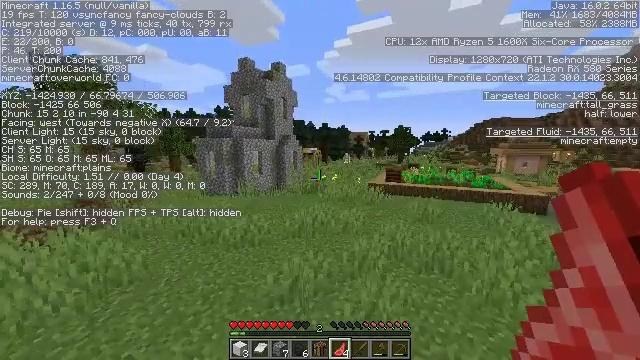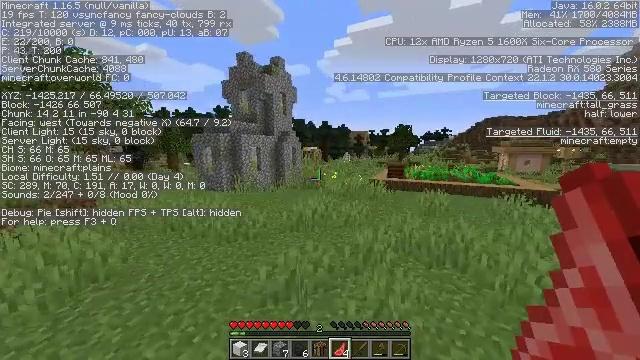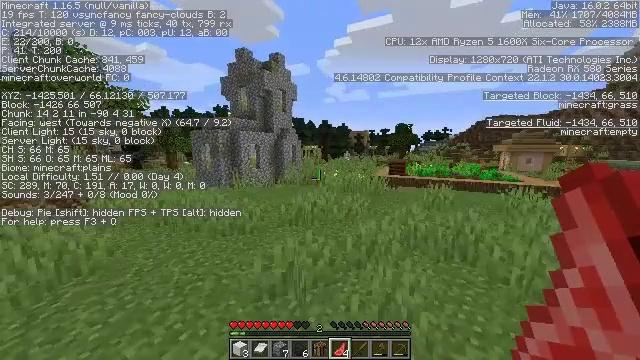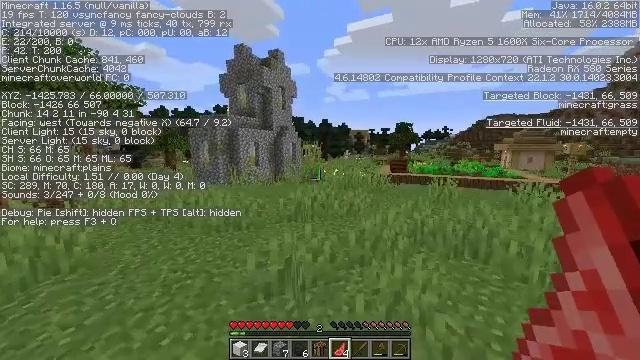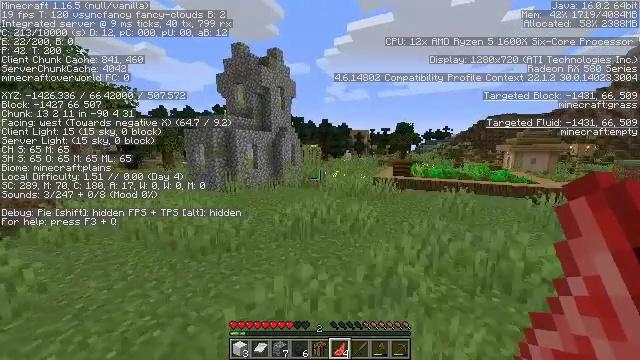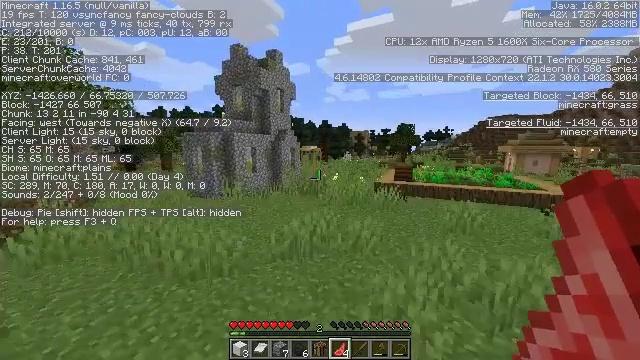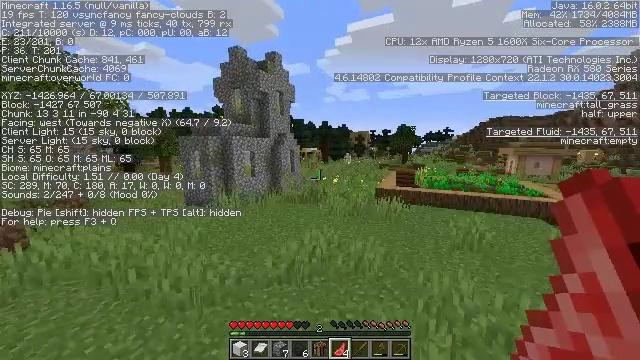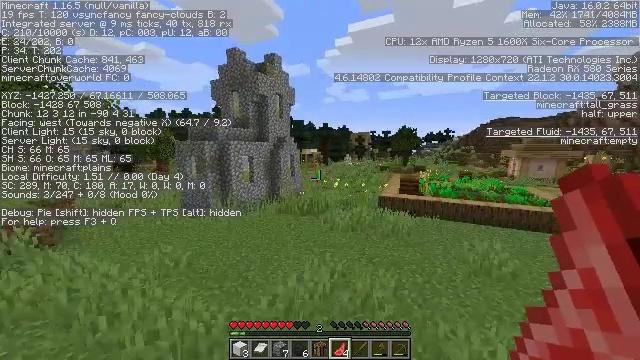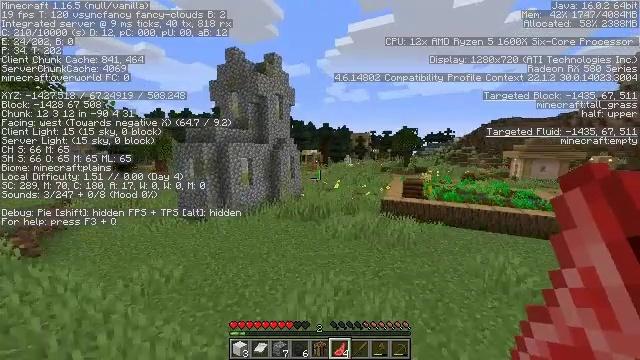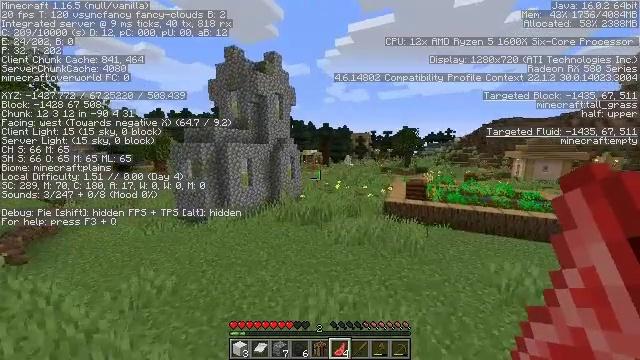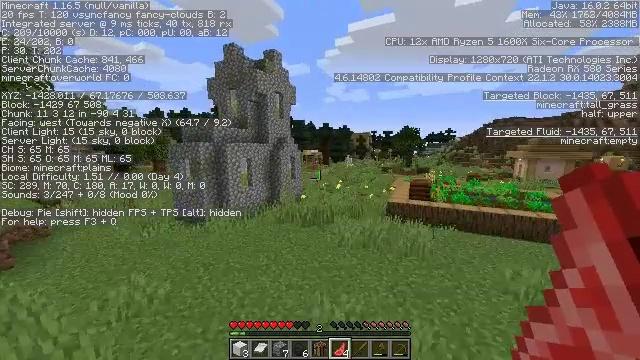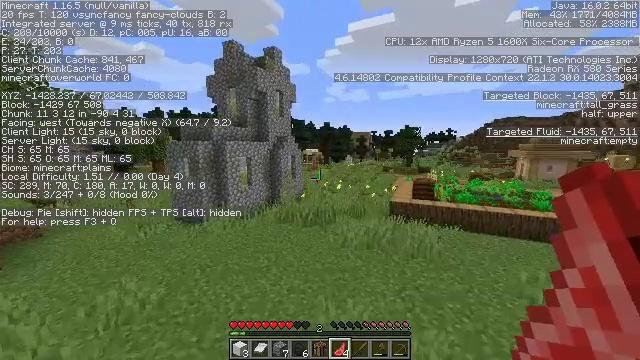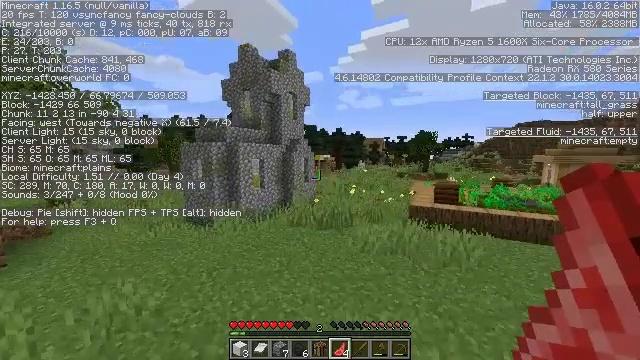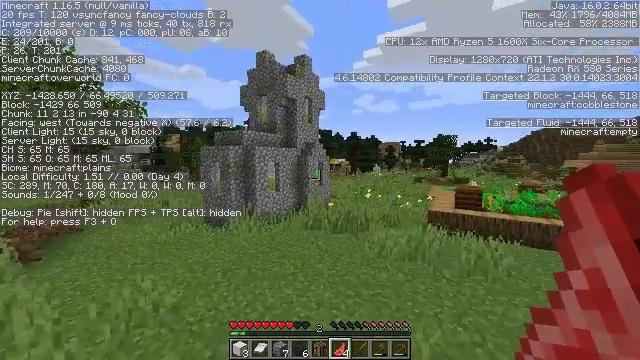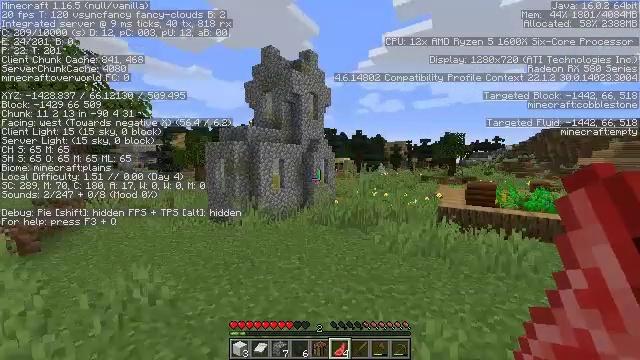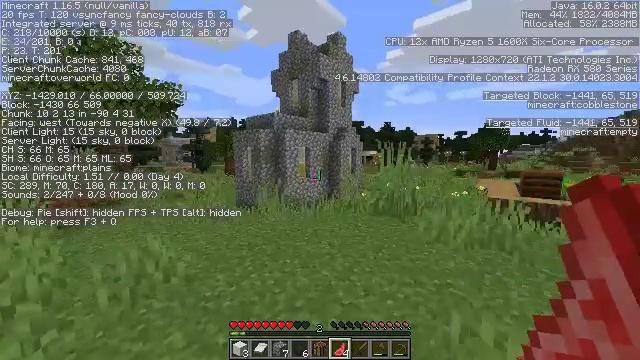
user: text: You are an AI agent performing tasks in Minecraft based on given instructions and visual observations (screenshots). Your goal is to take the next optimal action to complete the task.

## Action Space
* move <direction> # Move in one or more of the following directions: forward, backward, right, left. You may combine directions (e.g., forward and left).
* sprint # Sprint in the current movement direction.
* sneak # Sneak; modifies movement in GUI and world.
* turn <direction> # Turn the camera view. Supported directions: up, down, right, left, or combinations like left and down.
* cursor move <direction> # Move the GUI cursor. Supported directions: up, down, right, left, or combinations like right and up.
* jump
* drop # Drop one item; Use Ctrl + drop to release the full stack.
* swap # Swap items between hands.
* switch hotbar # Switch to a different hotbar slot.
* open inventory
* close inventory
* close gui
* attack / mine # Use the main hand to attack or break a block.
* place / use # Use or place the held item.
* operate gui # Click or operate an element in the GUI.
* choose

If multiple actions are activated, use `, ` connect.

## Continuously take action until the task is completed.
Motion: motion action
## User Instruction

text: Attack the oak trapdoor to recycle it.
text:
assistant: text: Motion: move forward, jump
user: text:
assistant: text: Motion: move forward, jump
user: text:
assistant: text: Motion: move forward, jump
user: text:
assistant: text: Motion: move forward, jump
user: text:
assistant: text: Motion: move forward, jump
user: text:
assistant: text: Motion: move forward and move left, jump
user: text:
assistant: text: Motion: move forward and move left, jump
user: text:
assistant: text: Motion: move forward and move left, jump
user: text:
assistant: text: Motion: move forward and move left, jump
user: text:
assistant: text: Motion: move forward and move left, jump
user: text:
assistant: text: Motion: move forward and move left, jump
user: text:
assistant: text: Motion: move forward and move left, turn left and up, jump
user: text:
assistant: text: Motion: move forward and move left, turn left and up, jump
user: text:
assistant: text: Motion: move forward and move left, turn left, jump
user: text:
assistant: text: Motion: move forward and move left, turn left and down, jump
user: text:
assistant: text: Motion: move forward and move left, turn left, jump
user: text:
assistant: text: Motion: move forward and move left, turn left, jump
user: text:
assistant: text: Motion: move forward and move left, jump
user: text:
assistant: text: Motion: move forward and move left, jump
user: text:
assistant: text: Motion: move forward and move left, jump
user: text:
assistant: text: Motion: move forward, turn left, jump
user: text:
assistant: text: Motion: move forward, turn left and down, jump
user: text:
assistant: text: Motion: move forward, turn left and down, jump
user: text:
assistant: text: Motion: move forward and move left, turn left, jump
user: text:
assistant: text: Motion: move forward and move left, turn left, jump
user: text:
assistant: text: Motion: move forward and move left, jump
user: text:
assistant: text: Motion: move forward and move left, jump
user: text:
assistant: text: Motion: move forward and move left, jump
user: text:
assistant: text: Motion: move forward, jump
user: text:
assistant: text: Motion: move forward, jump